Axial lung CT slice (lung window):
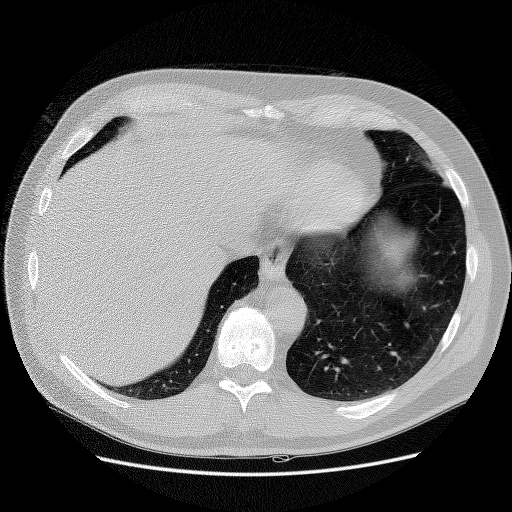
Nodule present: no